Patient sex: M
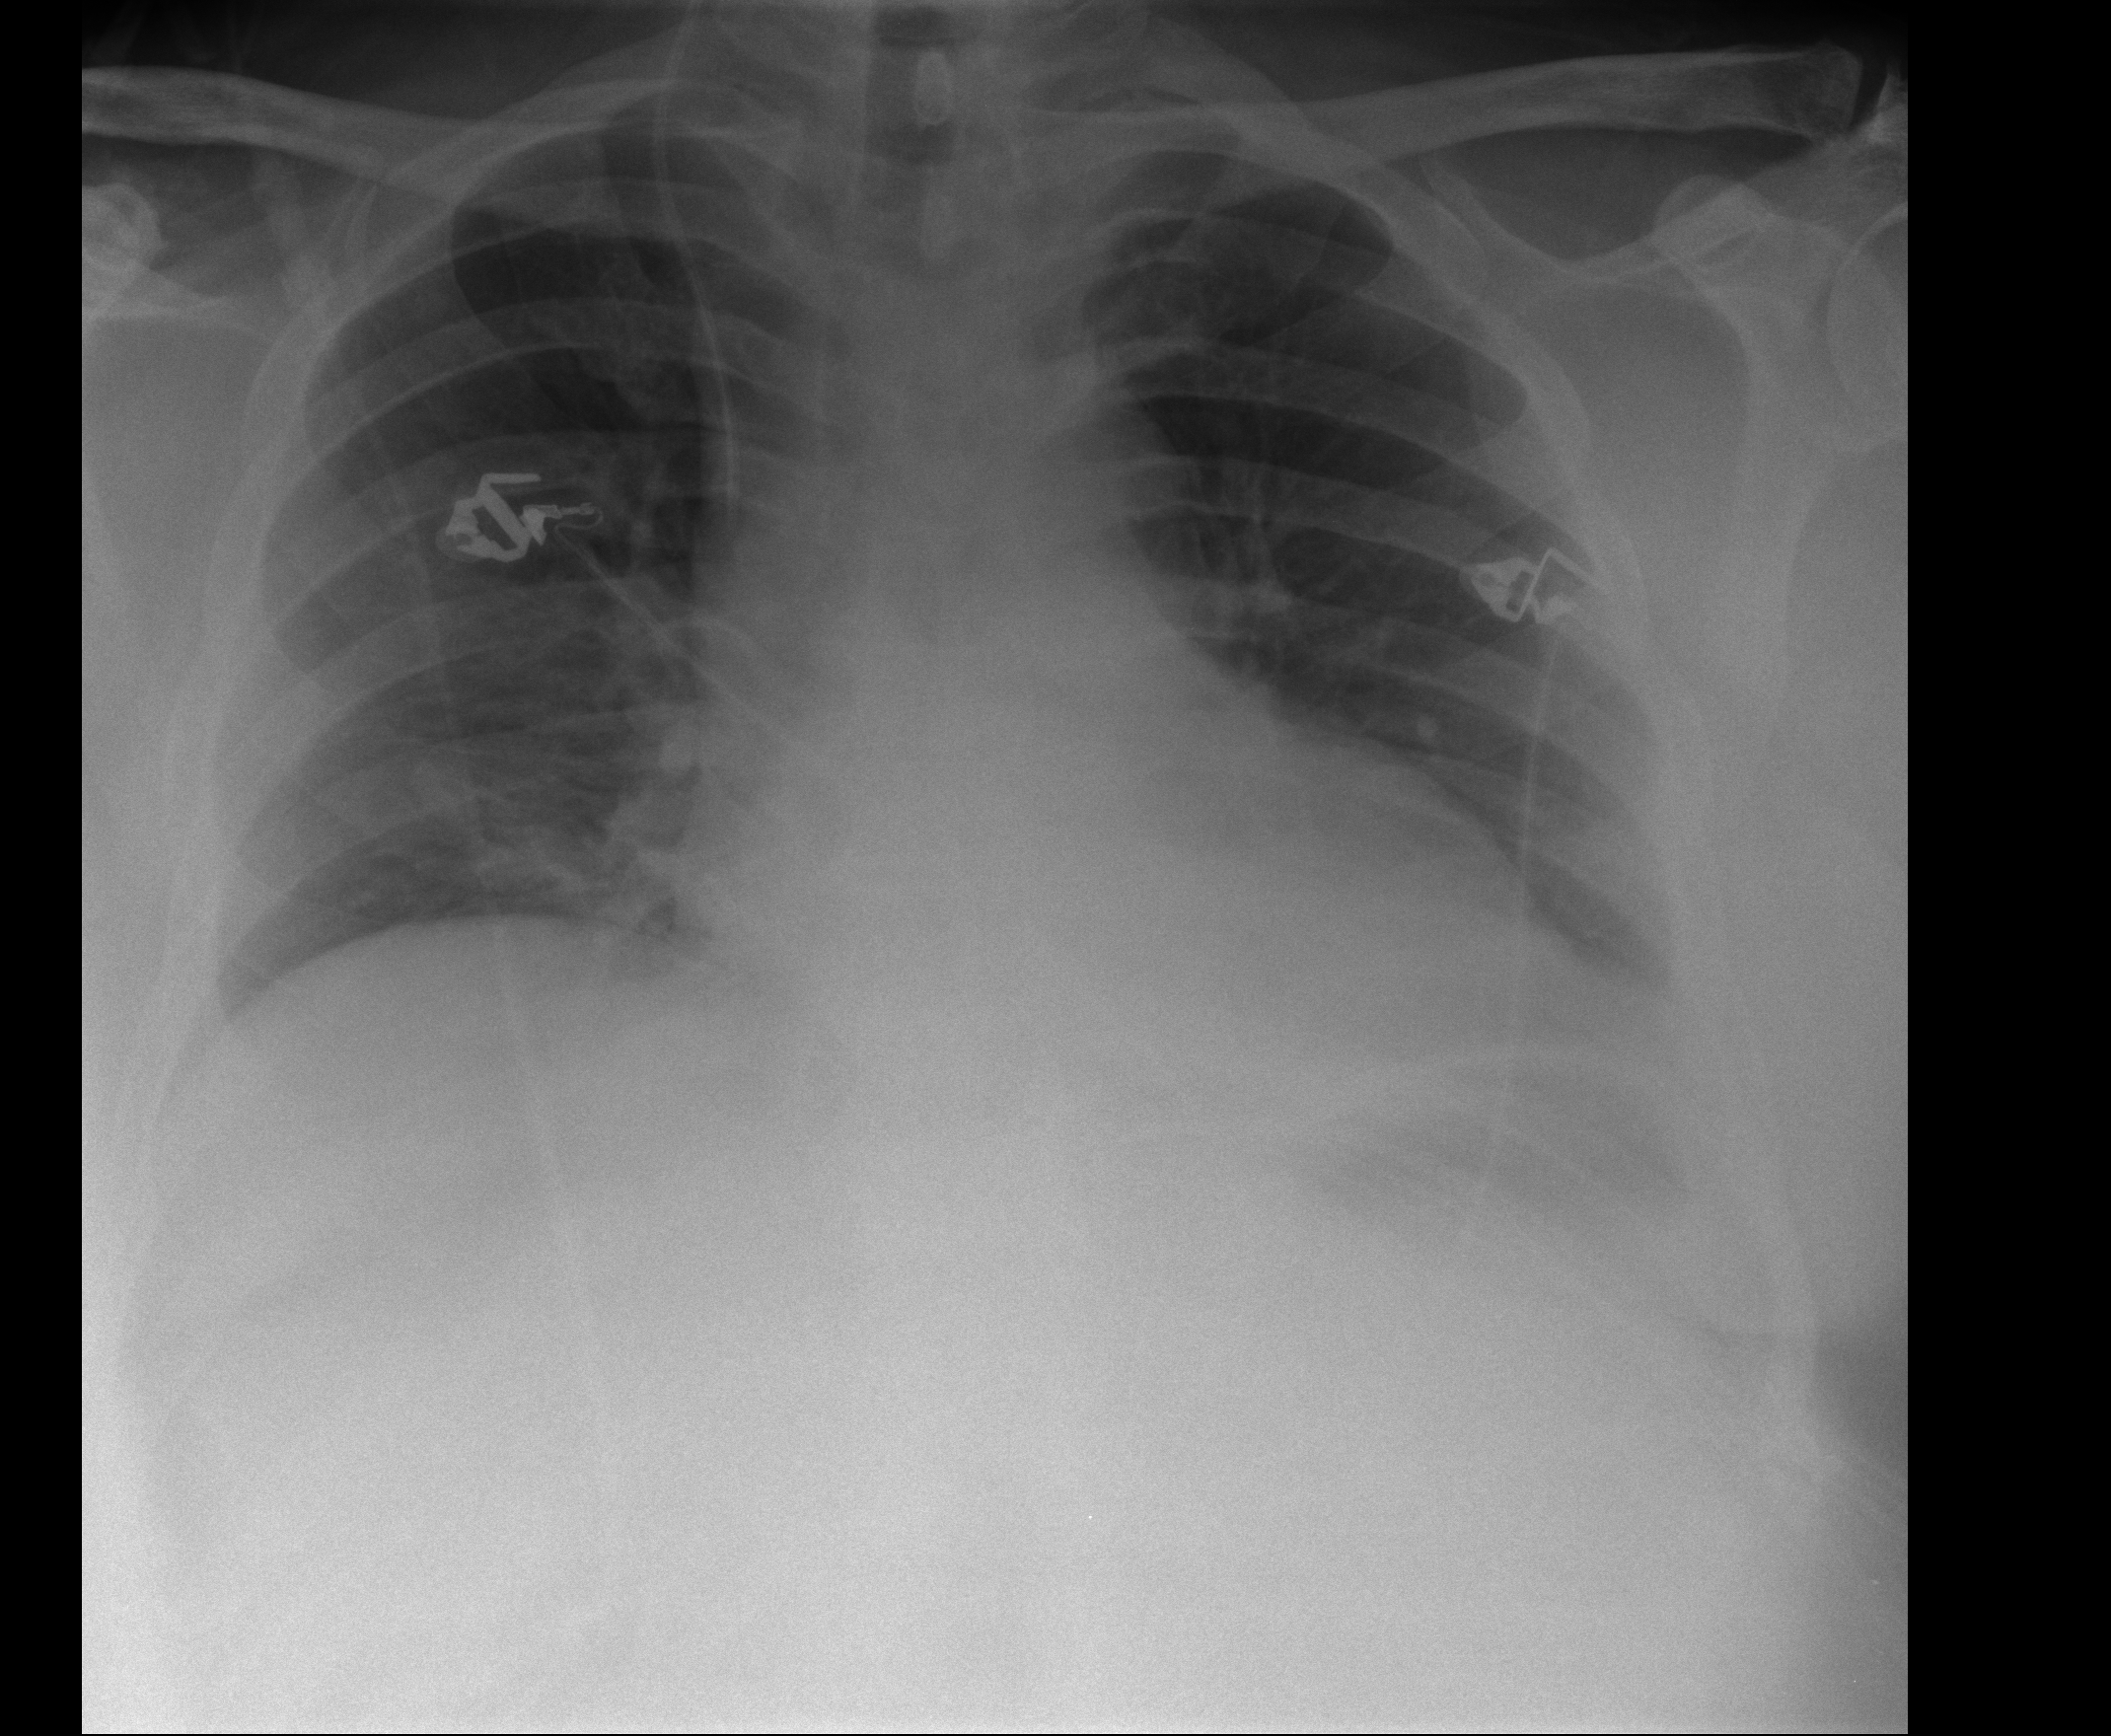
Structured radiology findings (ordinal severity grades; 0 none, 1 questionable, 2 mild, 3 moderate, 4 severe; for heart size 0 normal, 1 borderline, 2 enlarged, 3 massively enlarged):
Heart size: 0
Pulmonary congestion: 0
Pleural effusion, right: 0
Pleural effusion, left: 2
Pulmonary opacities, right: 0
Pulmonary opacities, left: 0
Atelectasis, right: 0
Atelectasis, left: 1